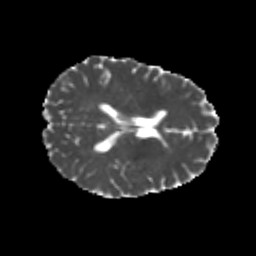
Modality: MD
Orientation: axial
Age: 22
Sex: male
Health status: healthy
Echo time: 0.074 s